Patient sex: F
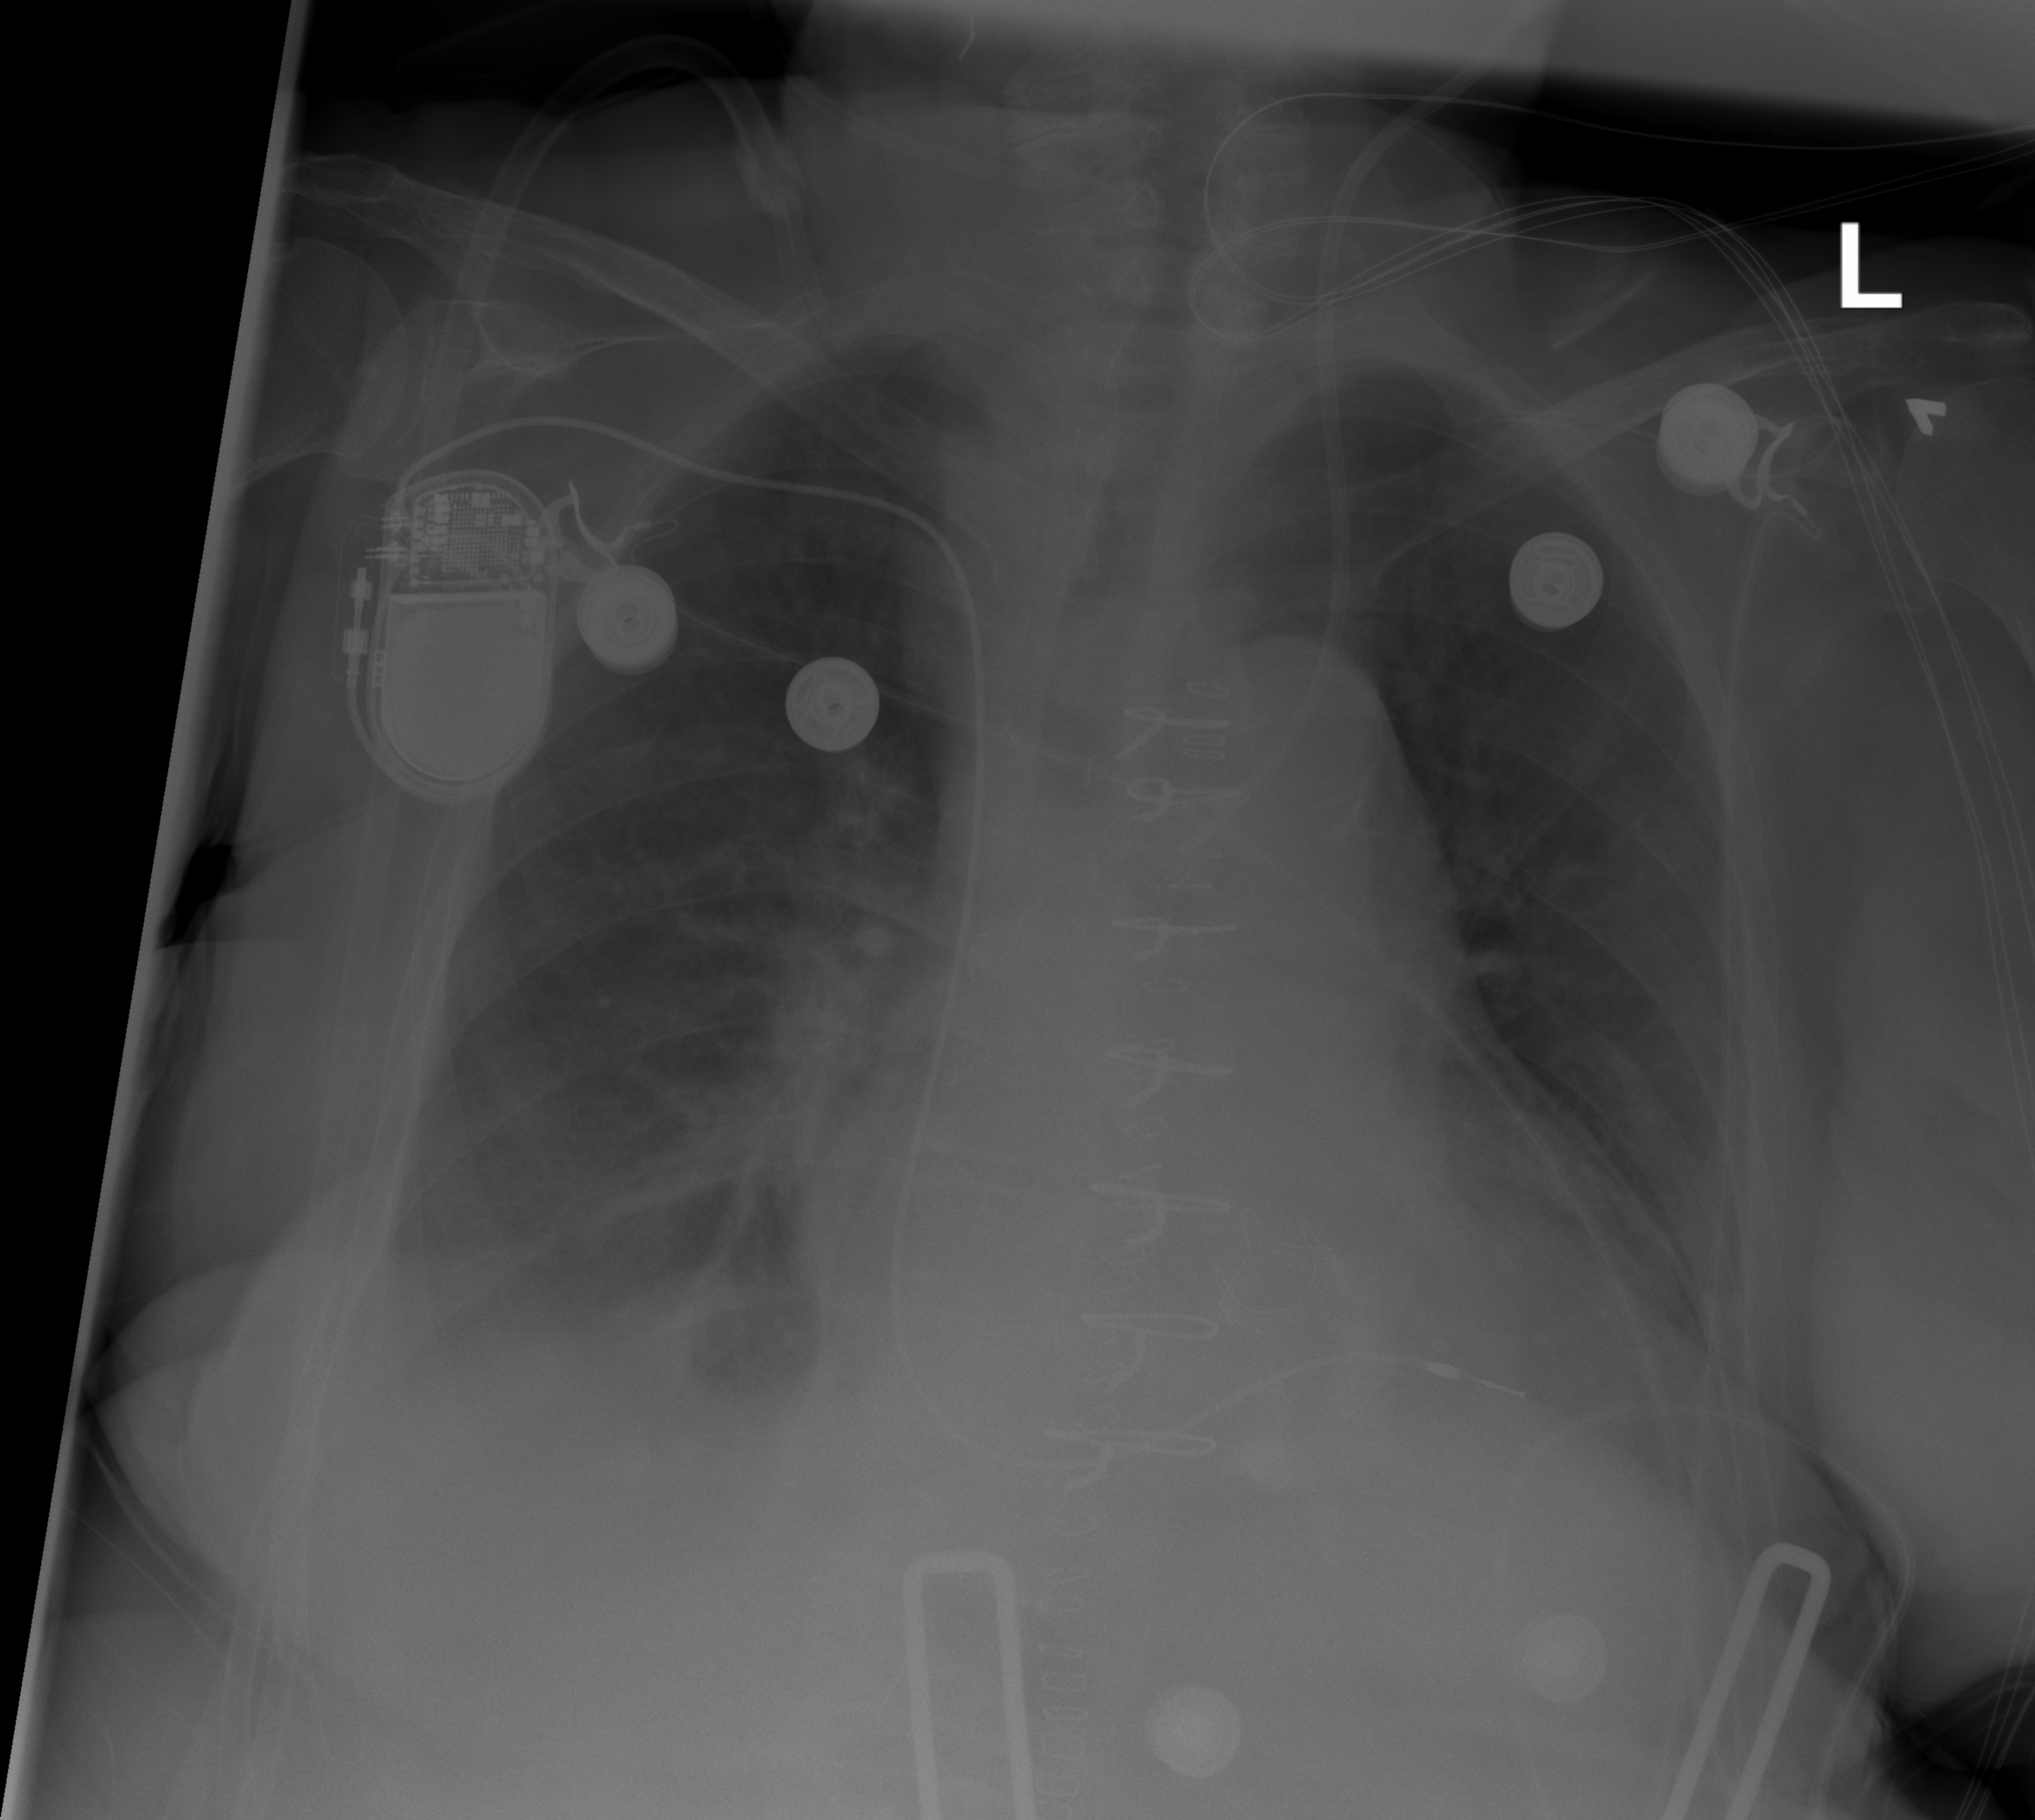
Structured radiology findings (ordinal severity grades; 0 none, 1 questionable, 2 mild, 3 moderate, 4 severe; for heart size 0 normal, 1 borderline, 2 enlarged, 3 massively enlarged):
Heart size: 1
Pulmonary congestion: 0
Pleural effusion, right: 2
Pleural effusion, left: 0
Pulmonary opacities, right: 1
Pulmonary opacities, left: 0
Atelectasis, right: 2
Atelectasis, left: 1